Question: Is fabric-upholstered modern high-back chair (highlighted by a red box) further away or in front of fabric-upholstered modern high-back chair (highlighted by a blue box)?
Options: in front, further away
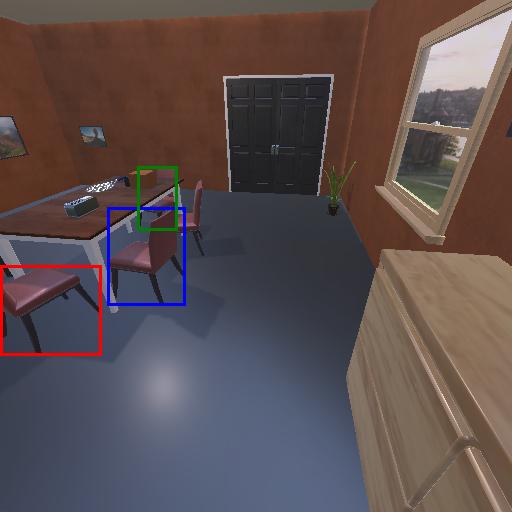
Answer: in front